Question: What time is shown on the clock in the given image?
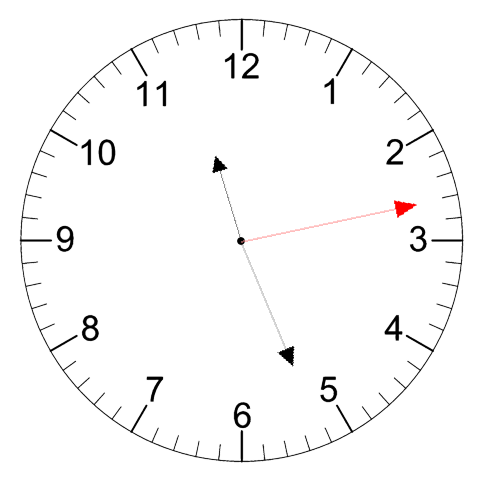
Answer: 11:26:13